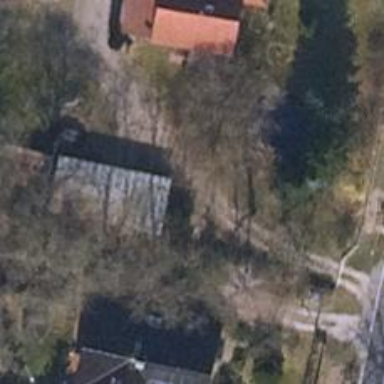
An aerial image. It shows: Driveway.